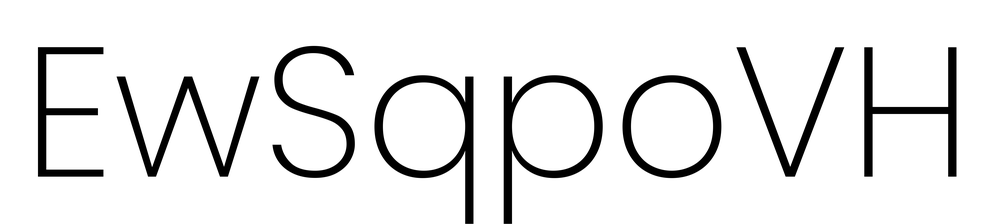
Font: Poppins-ExtraLight